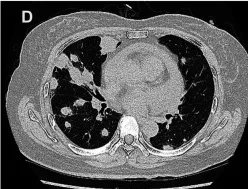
Comparison of lung metastases and cardiac mass before and after chemotherapy of Case2. Axial view revealed severe lung metastases. Was less than before.
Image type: radiology (ct)